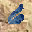
Label: 6